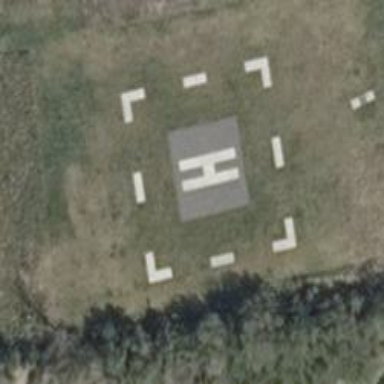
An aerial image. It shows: Image of helipad at airport.